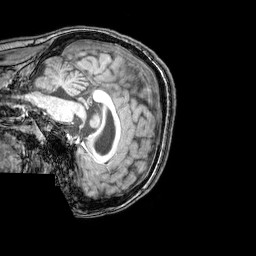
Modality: T1w
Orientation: sagittal
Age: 22
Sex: female
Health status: healthy
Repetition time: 0.081 s
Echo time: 0.037 s